Question: I know its possible to create activities by doing something like the code bellow, where the view is not set from xml file but like this: setContentView(new myView(this));
What i don't understand is how to use this code but still have the ability to customize it, for instance if i wanted to add a button to the code bellow, how would i do it, because i cant simply add one to an xml layout can i?
ANY GOOD ANSWERS TO THIS WILL VERY MUCH APPRECIATED
thanks in advance!
'''
package com.faceapp;
import android.app.Activity;
import android.content.Context;
import android.graphics.Bitmap;
import android.graphics.BitmapFactory;
import android.graphics.Canvas;
import android.graphics.Color;
import android.graphics.Paint;
import android.graphics.PointF;
import android.media.FaceDetector;
import android.media.FaceDetector.Face;
import android.os.Bundle;
import android.view.View;
public class FaceappActivity extends Activity {
/** Called when the activity is first created. */
@Override
public void onCreate(Bundle savedInstanceState) {
super.onCreate(savedInstanceState);
//setContentView(R.layout.main);
setContentView(new myView(this));
}
private class myView extends View{
private int imageWidth, imageHeight;
private int numberOfFace = 5;
private FaceDetector myFaceDetect;
private FaceDetector.Face[] myFace;
float myEyesDistance;
int numberOfFaceDetected;
Bitmap myBitmap;
public myView(Context context) {
super(context);
// TODO Auto-generated constructor stub
BitmapFactory.Options BitmapFactoryOptionsbfo = new BitmapFactory.Options();
BitmapFactoryOptionsbfo.inPreferredConfig = Bitmap.Config.RGB_565;
myBitmap = BitmapFactory.decodeResource(getResources(), R.drawable.face5,
BitmapFactoryOptionsbfo);
imageWidth = myBitmap.getWidth();
imageHeight = myBitmap.getHeight();
myFace = new FaceDetector.Face[numberOfFace];
myFaceDetect = new FaceDetector(imageWidth, imageHeight, numberOfFace);
numberOfFaceDetected = myFaceDetect.findFaces(myBitmap, myFace);
}
@Override
protected void onDraw(Canvas canvas) {
// TODO Auto-generated method stub
canvas.drawBitmap(myBitmap, 0, 0, null);
Paint myPaint = new Paint();
myPaint.setColor(Color.GREEN);
myPaint.setStyle(Paint.Style.STROKE);
myPaint.setStrokeWidth(3);
for(int i=0; i < numberOfFaceDetected; i++)
{
Face face = myFace[i];
PointF myMidPoint = new PointF();
face.getMidPoint(myMidPoint);
myEyesDistance = face.eyesDistance();
canvas.drawRect(
(int)(myMidPoint.x - myEyesDistance),
(int)(myMidPoint.y - myEyesDistance),
(int)(myMidPoint.x + myEyesDistance),
(int)(myMidPoint.y + myEyesDistance),
myPaint);
}
}
}
}
'''
^^^^^^^^^^^^^^^
Answered
How to position the button and imageview? (Ideally using relative layout)
The picture bellow shows you what i mean:
(Ignore that the image is re-sized)

NEW CODE:
'''
package com.test;
import android.app.Activity;
import android.content.Context;
import android.graphics.Bitmap;
import android.graphics.BitmapFactory;
import android.graphics.Canvas;
import android.graphics.Color;
import android.graphics.Paint;
import android.graphics.PointF;
import android.media.FaceDetector;
import android.media.FaceDetector.Face;
import android.os.Bundle;
import android.view.View;
import android.widget.Button;
import android.widget.LinearLayout;
public class TesttActivity extends Activity {
@Override
public void onCreate(Bundle savedInstanceState)
{
super.onCreate(savedInstanceState);
LinearLayout layout = new LinearLayout(this);
Button button = new Button(this);
button.setText("Button!");
layout.addView(button);
myView custom = new myView(this);
layout.addView(custom);
setContentView(layout);
}
private class myView extends View{
private int imageWidth, imageHeight;
private int numberOfFace = 5;
private FaceDetector myFaceDetect;
private FaceDetector.Face[] myFace;
float myEyesDistance;
int numberOfFaceDetected;
Bitmap myBitmap;
public myView(Context context) {
super(context);
// TODO Auto-generated constructor stub
BitmapFactory.Options BitmapFactoryOptionsbfo = new BitmapFactory.Options();
BitmapFactoryOptionsbfo.inPreferredConfig = Bitmap.Config.RGB_565;
myBitmap = BitmapFactory.decodeResource(getResources(), R.drawable.face5,
BitmapFactoryOptionsbfo);
imageWidth = myBitmap.getWidth();
imageHeight = myBitmap.getHeight();
myFace = new FaceDetector.Face[numberOfFace];
myFaceDetect = new FaceDetector(imageWidth, imageHeight, numberOfFace);
numberOfFaceDetected = myFaceDetect.findFaces(myBitmap, myFace);
}
@Override
protected void onDraw(Canvas canvas) {
// TODO Auto-generated method stub
canvas.drawBitmap(myBitmap, 0, 0, null);
Paint myPaint = new Paint();
myPaint.setColor(Color.GREEN);
myPaint.setStyle(Paint.Style.STROKE);
myPaint.setStrokeWidth(3);
for(int i=0; i < numberOfFaceDetected; i++)
{
Face face = myFace[i];
PointF myMidPoint = new PointF();
face.getMidPoint(myMidPoint);
myEyesDistance = face.eyesDistance();
canvas.drawRect(
(int)(myMidPoint.x - myEyesDistance),
(int)(myMidPoint.y - myEyesDistance),
(int)(myMidPoint.x + myEyesDistance),
(int)(myMidPoint.y + myEyesDistance),
myPaint);
}
}
}
}
'''
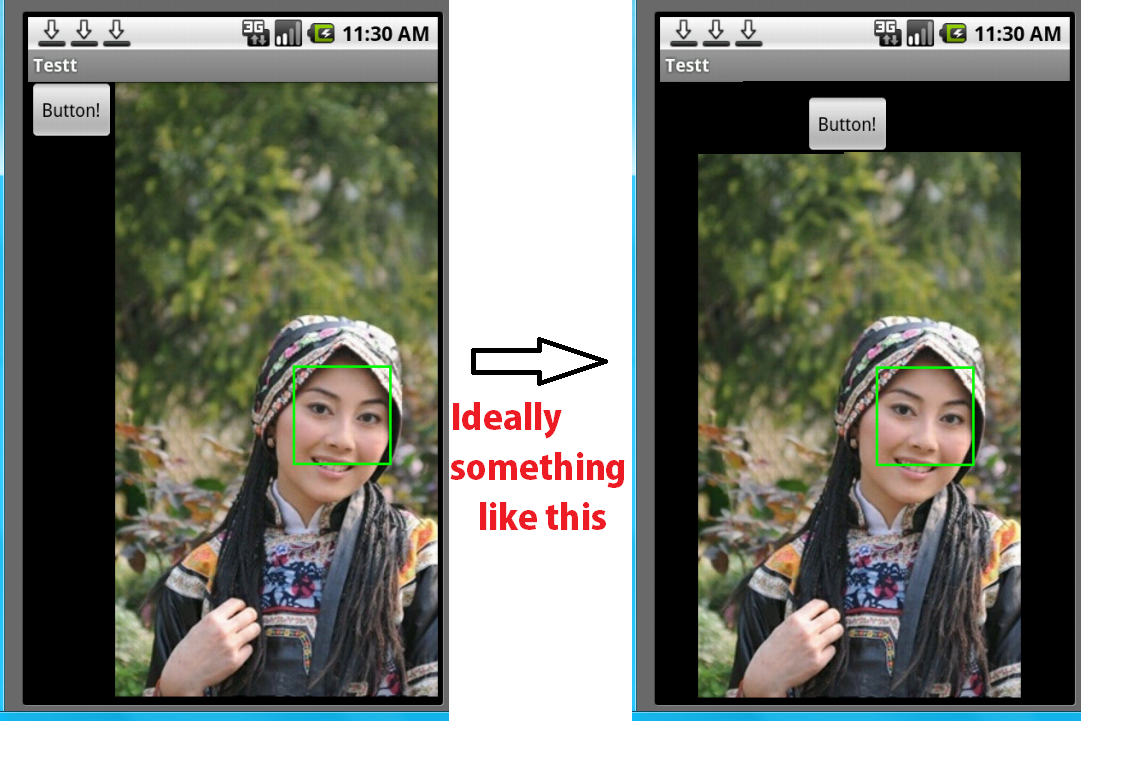
Answer: You can pass setContentView() any form of view, to be the root view of your layout. Below is a dynamically built LinearLayout with a Button and your 'myView'.
'''
public class Example extends Activity {
@Override
public void onCreate(Bundle savedInstanceState)
{
super.onCreate(savedInstanceState);
LinearLayout layout = new LinearLayout(this);
// Define the LinearLayout's characteristics
layout.setGravity(Gravity.CENTER);
layout.setOrientation(LinearLayout.VERTICAL);
// Set generic layout parameters
LayoutParams params = new LayoutParams(LayoutParams.WRAP_CONTENT, LayoutParams.WRAP_CONTENT);
Button button = new Button(this);
button.setText("Button!");
layout.addView(button, params); // Modify this
myView custom = new myView(this);
layout.addView(custom, params); // Of course, this too
setContentView(layout);
}
}
'''
Understand that you can only add child views to your root view if you pass setContentView() a ViewGroup; like RelativeLayout, LinearLayout, etc. In other words you do this:
'''
myView custom = new myView(this);
Button button = new Button(this);
button.setText("Button!");
custom.addView(button);
// Nope! Method "addView()" does not exist for a regular View...
setContentView(custom);
'''
Also, naming convention suggests that each word in a class name should have the first letter capitalized. So 'myView' ought to be 'MyView', at a minimum it makes your code easier to read for other programmers and the compiler will highlight your class variables with the correct color.